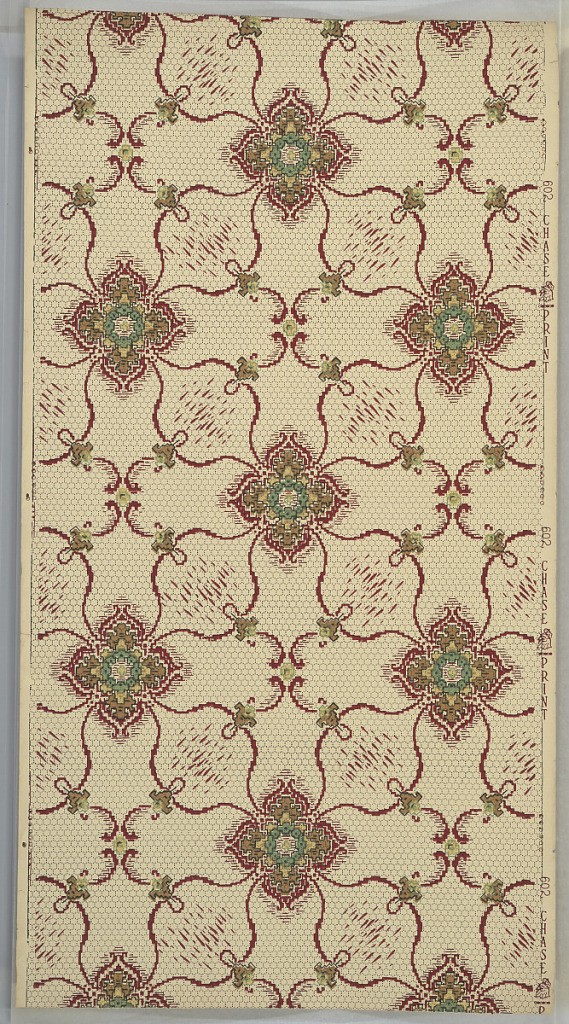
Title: Ceiling paper
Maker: Lewis Chase Wall Paper Company, Bristol, Pennsylvania, USA
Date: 1905–1915
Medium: Machine-printed paper
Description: Large stylized four-petal flowers connected by vining and scrolls. Background is a dotted hexagonal grid. Ground is a cream/light yellow. Printed in yellow, greens, reds, tan, and black.
Printed in selvedge: "Chase Print 602"